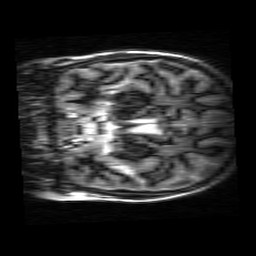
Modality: MP2RAGE
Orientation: coronal
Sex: female
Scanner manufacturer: siemens
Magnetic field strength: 3 T
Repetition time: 5 s
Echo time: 0.00368 s